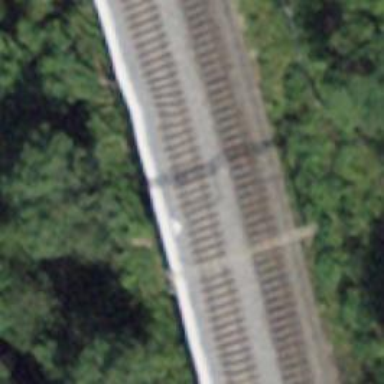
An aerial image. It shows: Railway track with contact line for electrification.